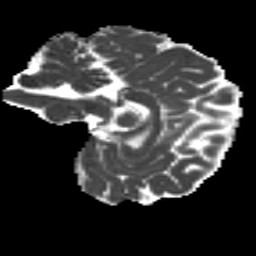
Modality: MD
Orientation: sagittal
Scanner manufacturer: siemens
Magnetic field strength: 3 T
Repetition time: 4.16 s
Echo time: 0.0806 s